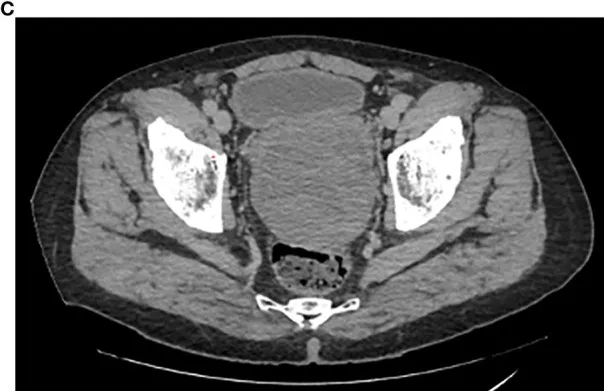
(A-C) Disease imaging (CT-scan). (C) Disease status after 32 months of bicalutamide therapy. CT, computed tomography.
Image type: radiology (ct)